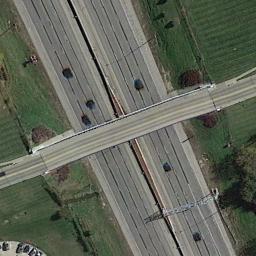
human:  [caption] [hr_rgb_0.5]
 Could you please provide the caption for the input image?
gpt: Two overpasses and a road cross here .

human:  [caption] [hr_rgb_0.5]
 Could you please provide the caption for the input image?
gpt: The overpass is next to the farmland .

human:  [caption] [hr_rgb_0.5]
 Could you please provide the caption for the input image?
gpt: The cross-line overpass is over the roads in the fields .

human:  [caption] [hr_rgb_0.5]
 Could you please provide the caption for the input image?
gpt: The grass is under the overpass .

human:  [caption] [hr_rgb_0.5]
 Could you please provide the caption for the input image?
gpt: There are green lawns beside the overpass .